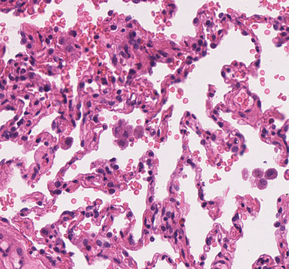
Tumor epithelial tissue: no
Tumor-associated stroma tissue: no
Normal tissue: yes